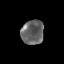
Tissue: skin
Cell type: Epithelial cells
Senescence score: 0.2784
Nuclear area (px): 548
Mean DAPI intensity: 100.23